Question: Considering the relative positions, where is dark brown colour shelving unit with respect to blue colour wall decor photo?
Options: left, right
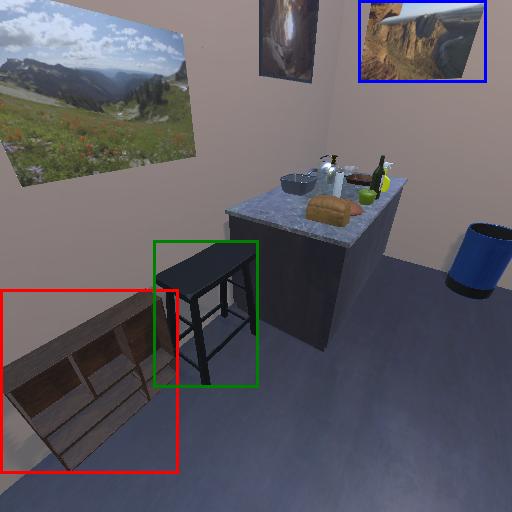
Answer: left